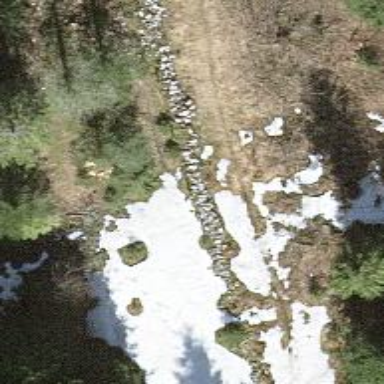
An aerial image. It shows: Wall barrier.